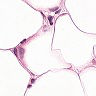
Metastatic tissue present: yes